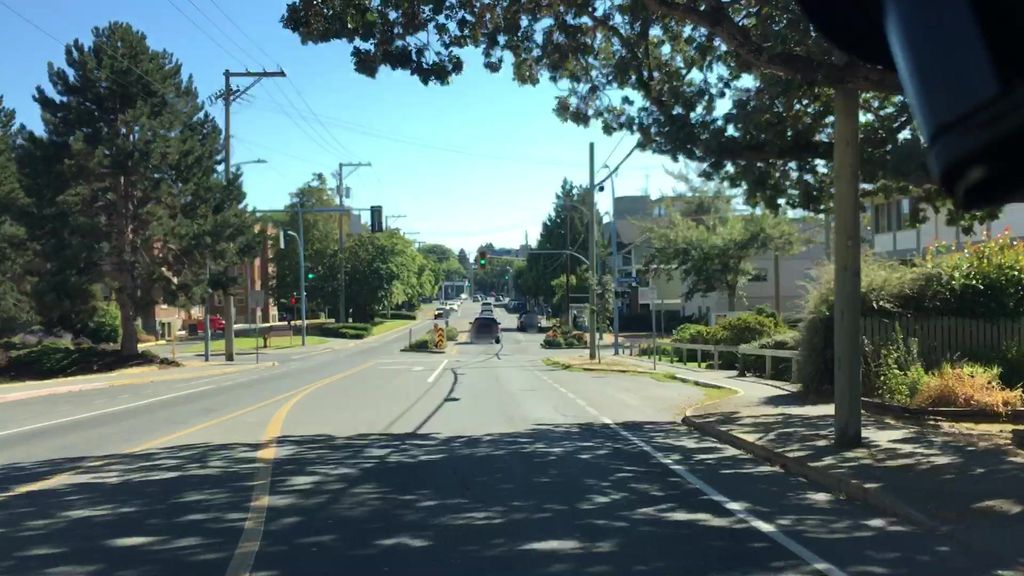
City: victoria